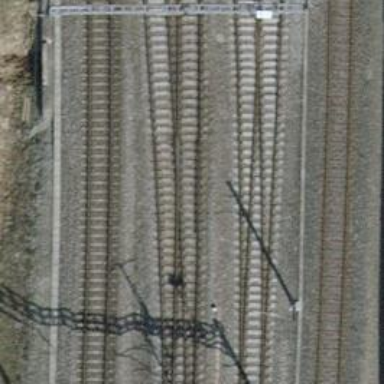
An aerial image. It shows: Railway siding with one electrified track and contact line.